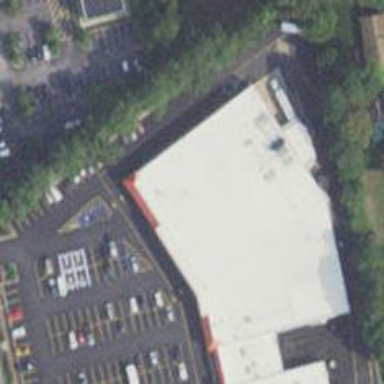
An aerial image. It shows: Supermarket.